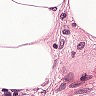
Metastatic tissue present: no